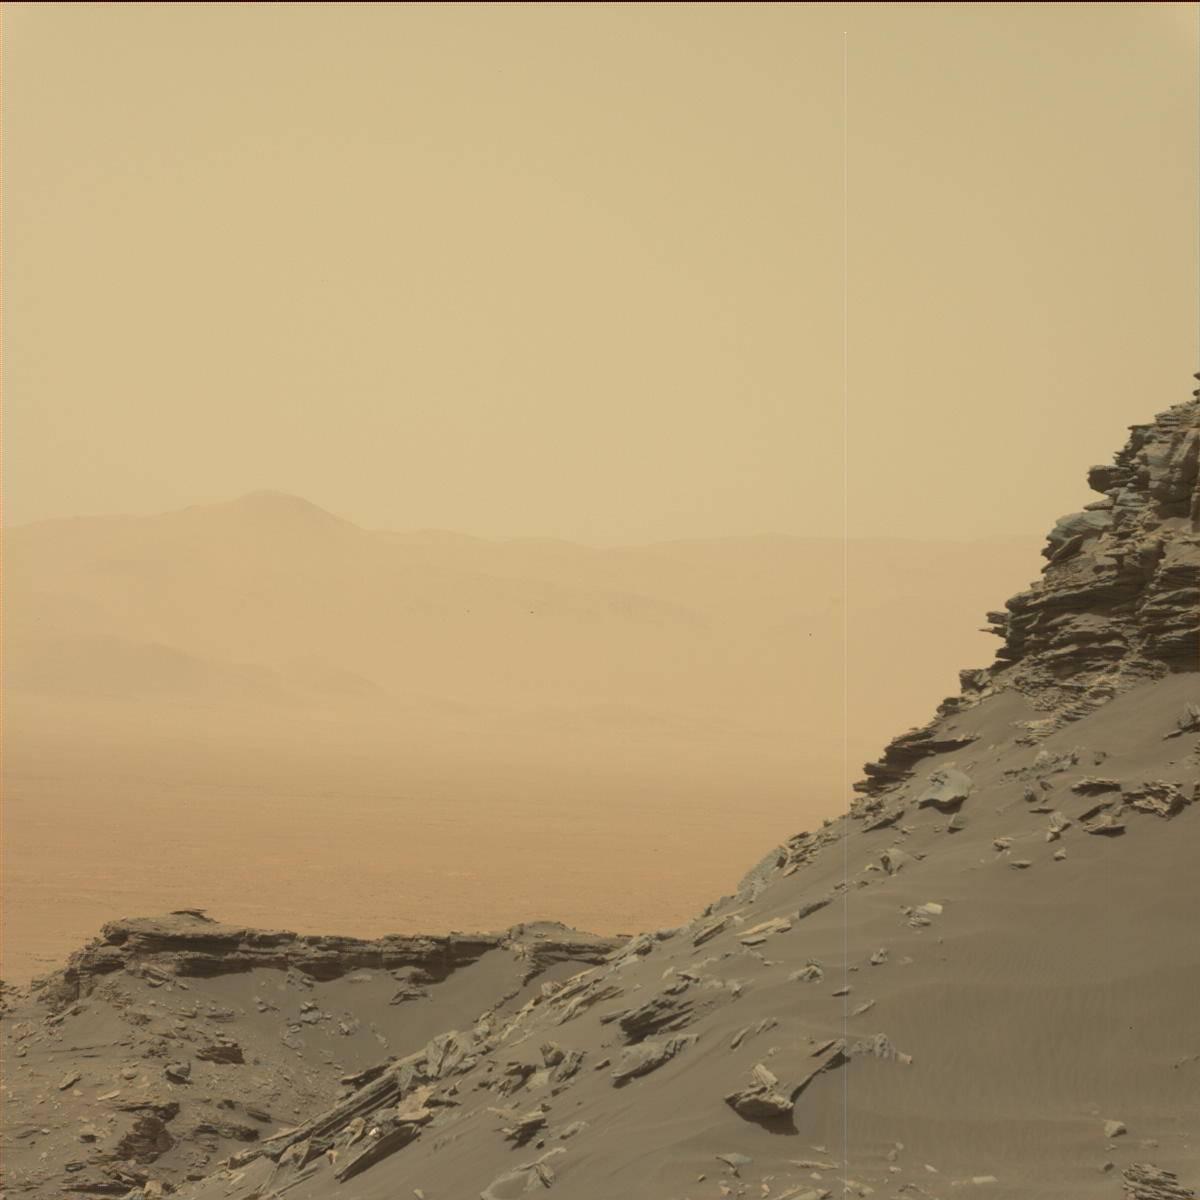
Terrain classes present: Bedrock, Ridge, Sand / Soil, Sky